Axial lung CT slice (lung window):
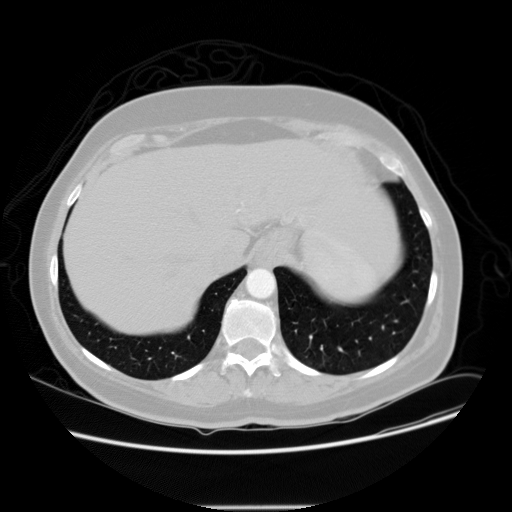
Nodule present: no